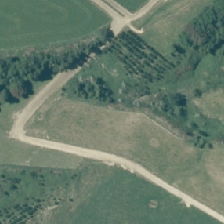
Land cover: high_producing_grassland